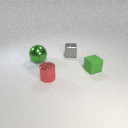
large green metal sphere in front of small gray metal cube